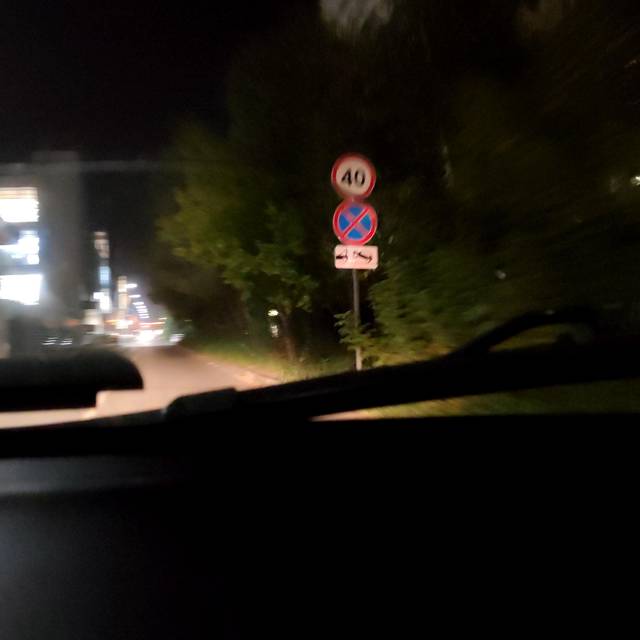
Region: Russia
Coordinates: 55.828, 49.063